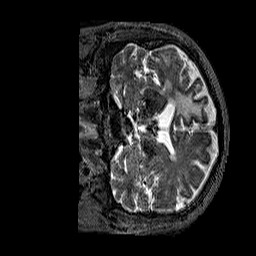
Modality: T2w
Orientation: coronal
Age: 56
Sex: male
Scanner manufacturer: siemens
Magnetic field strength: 3 T
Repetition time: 3.2 s
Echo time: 0.567 s